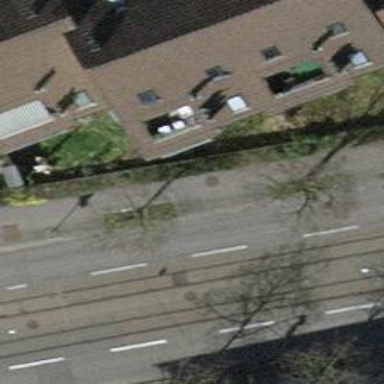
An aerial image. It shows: Tree-lined avenue.